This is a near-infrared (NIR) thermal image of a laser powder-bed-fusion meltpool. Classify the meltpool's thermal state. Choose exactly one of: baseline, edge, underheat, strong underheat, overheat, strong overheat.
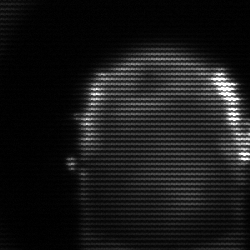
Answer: baseline